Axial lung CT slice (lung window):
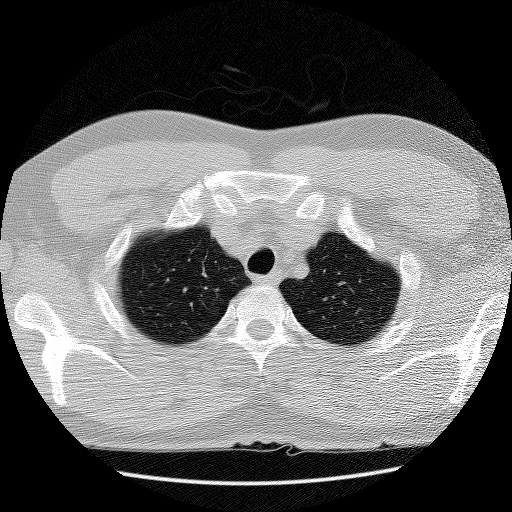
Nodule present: no